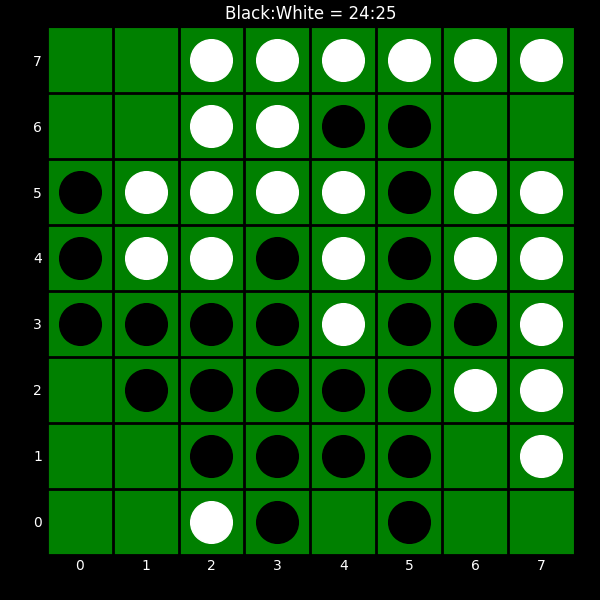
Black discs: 24
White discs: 25